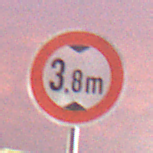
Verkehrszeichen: TatsaechlicheHoehe
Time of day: SunriseSunset
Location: Outdoor (Urban)
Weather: PartlyCloudy
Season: NotSpecified
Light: Artificial